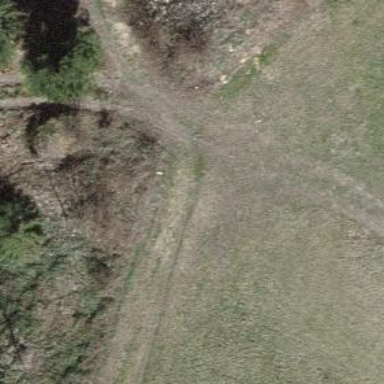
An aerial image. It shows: Path surfaced with fine gravel.